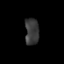
Tissue: prostate
Cell type: Myeloid cells
Senescence score: 0.3592
Nuclear area (px): 367
Mean DAPI intensity: 57.946